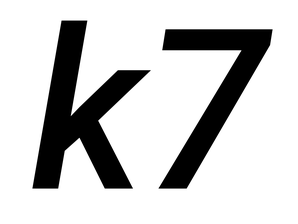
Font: Roboto-Italic_Medium_Italic